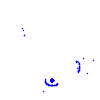
Particle: proton